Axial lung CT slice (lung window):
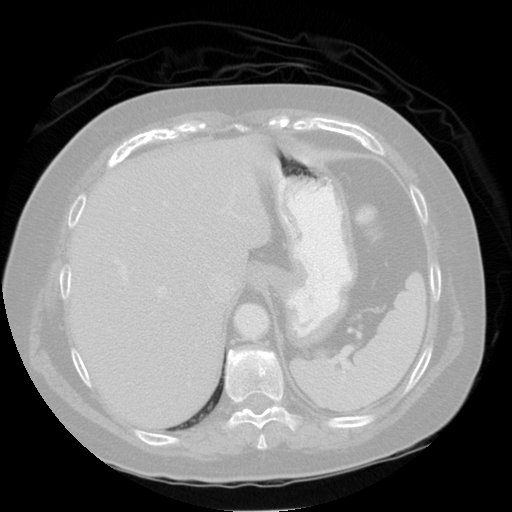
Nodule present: no